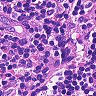
Metastatic tissue present: no